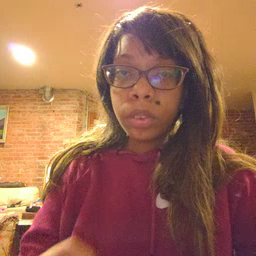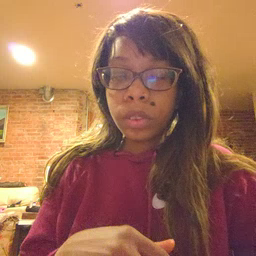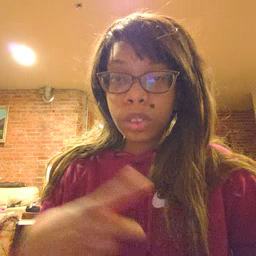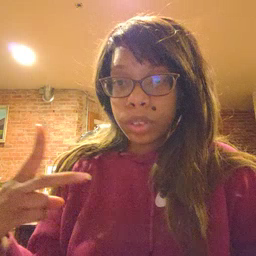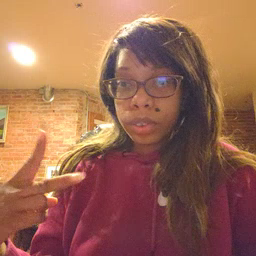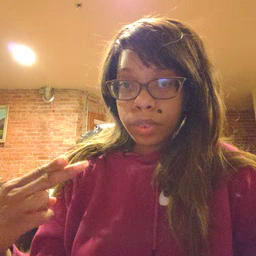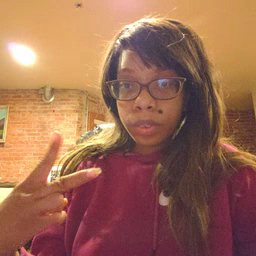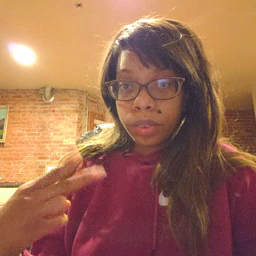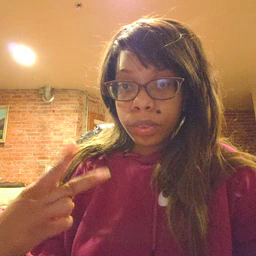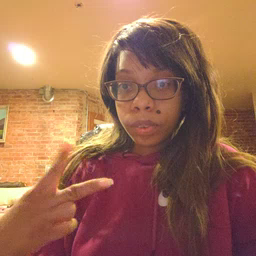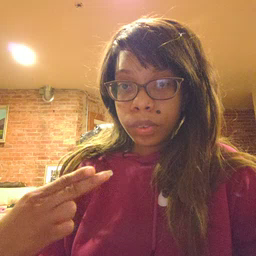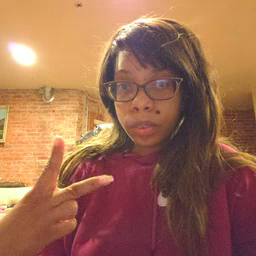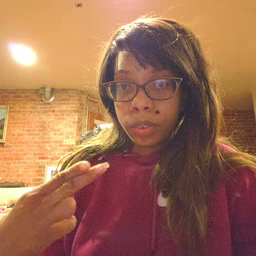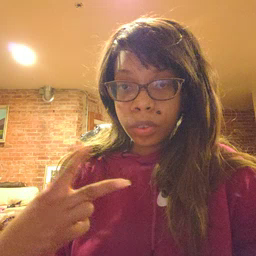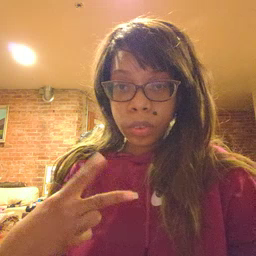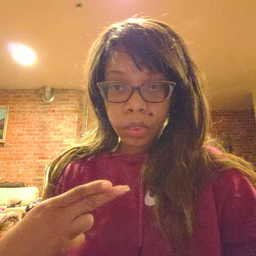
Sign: scissors